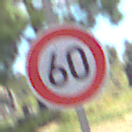
Verkehrszeichen: Geschwindigkeit60
Umgebung: Outdoor, Special
Tageszeit: Midday
Wetter: PartlyCloudy
Licht: Natural
Jahreszeit: NotSpecified
Kontrast: HighContrast